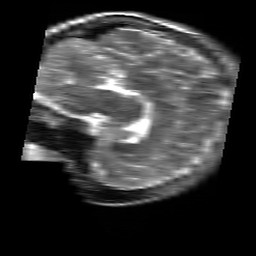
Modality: T2w
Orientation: sagittal
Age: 36
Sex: female
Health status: healthy
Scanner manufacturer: siemens
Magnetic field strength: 3 T
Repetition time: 4.01 s
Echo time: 0.116 s